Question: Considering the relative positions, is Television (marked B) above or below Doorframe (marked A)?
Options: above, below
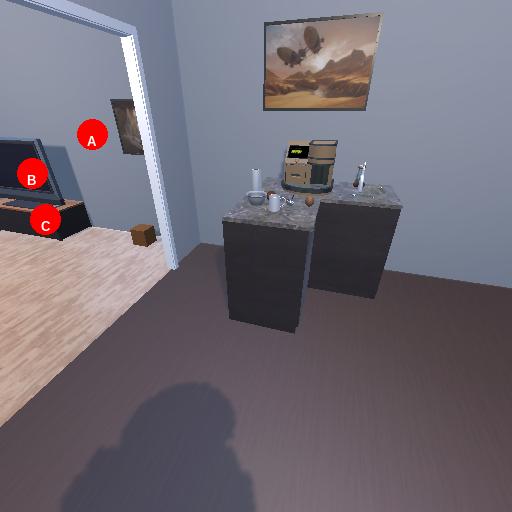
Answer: above